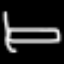
Label: bed